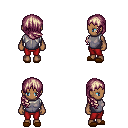
a pixel art fantasy rpg character, female body template, human, dark skin, steel chest armor, red pants, white blonde right-swept hairstyle, brown slippers, four views (front, back, left, right), 2x2 character sprite sheet, small pixel art, hard edges, no anti-aliasing